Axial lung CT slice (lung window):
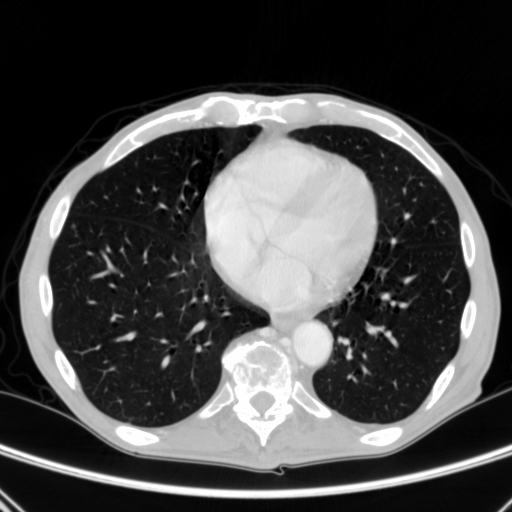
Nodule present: yes
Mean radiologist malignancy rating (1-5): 2